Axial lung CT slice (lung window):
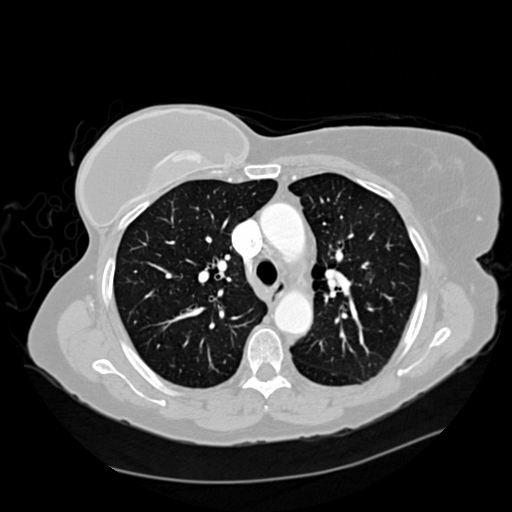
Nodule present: no